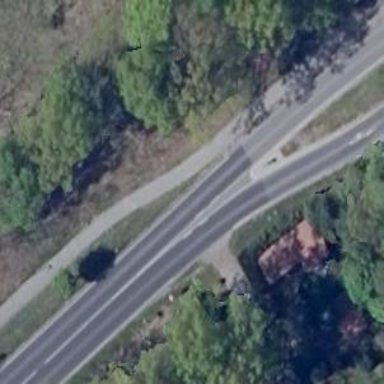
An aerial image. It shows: Asphalt road with primary designation and traffic calming island.